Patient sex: F
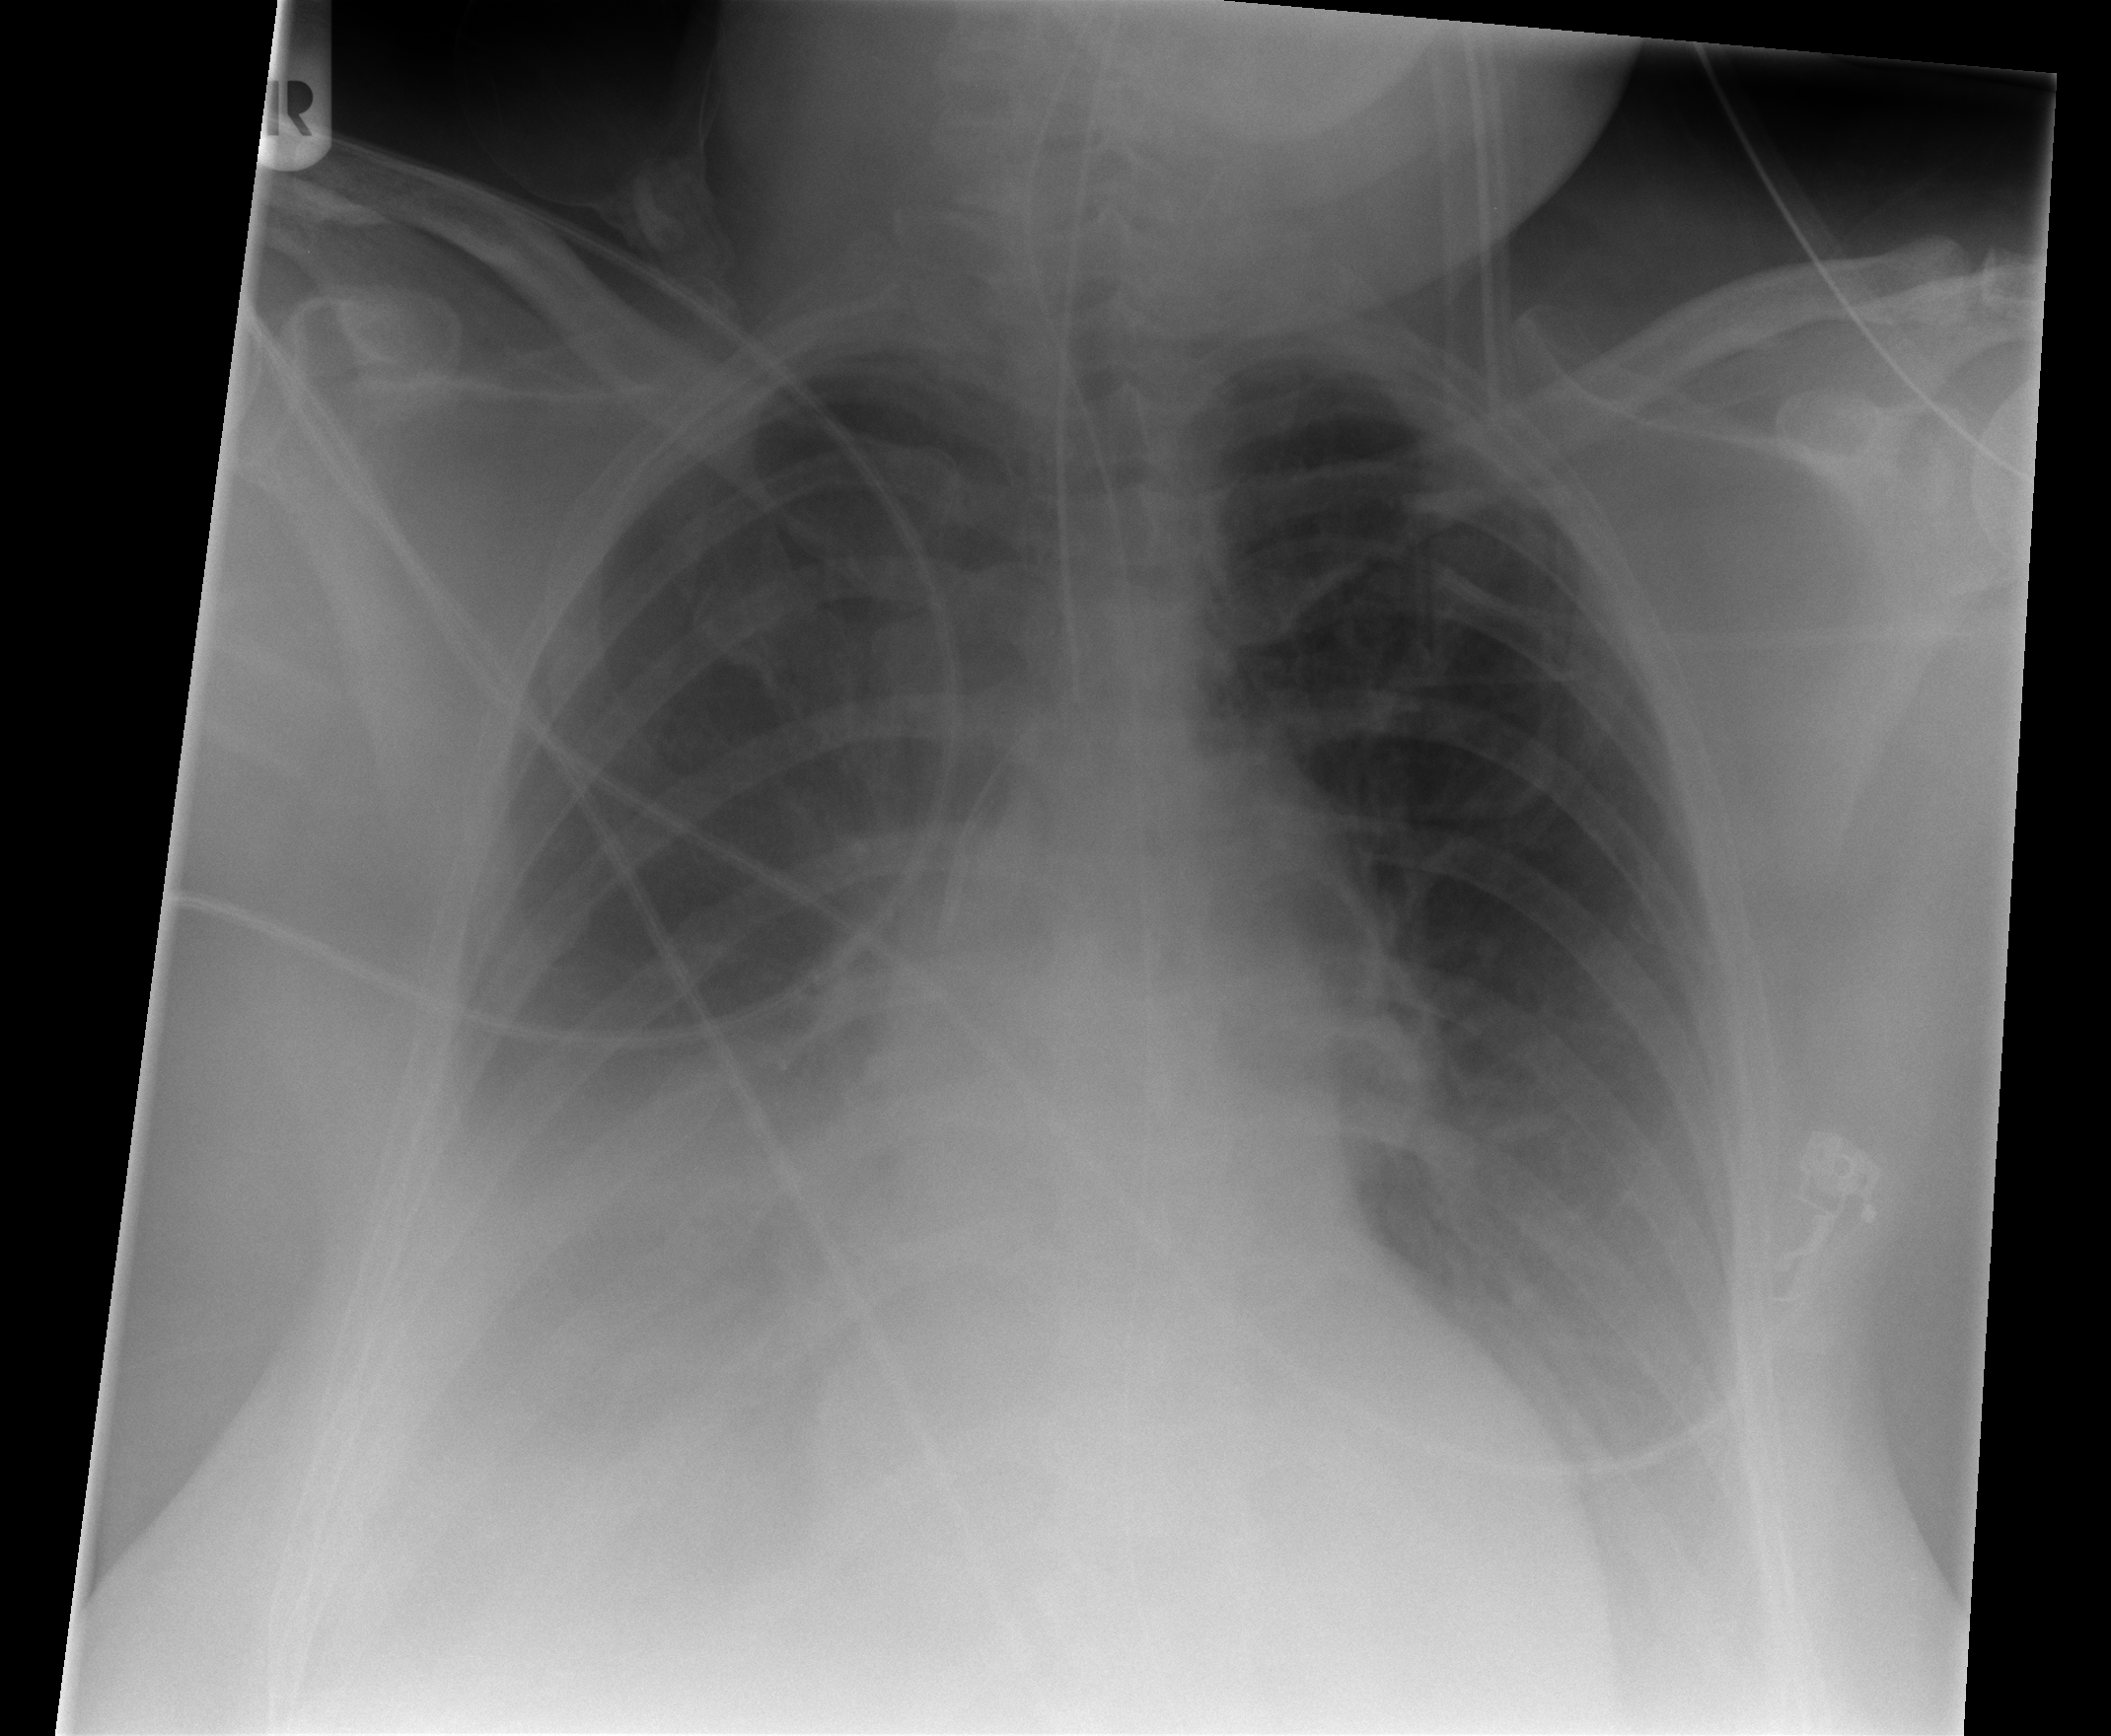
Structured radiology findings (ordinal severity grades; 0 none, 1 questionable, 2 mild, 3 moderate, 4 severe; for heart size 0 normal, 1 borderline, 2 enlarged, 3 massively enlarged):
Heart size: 2
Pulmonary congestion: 0
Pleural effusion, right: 3
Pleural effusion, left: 2
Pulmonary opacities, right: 0
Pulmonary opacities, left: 0
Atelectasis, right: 2
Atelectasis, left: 2